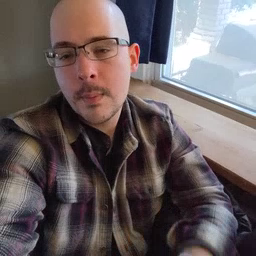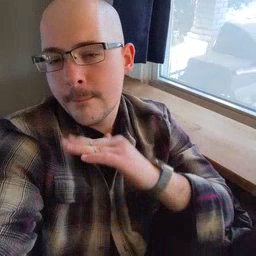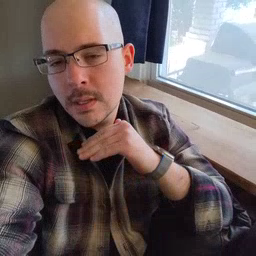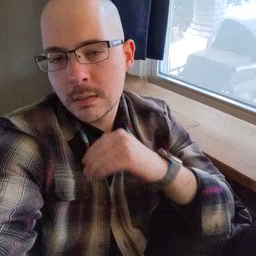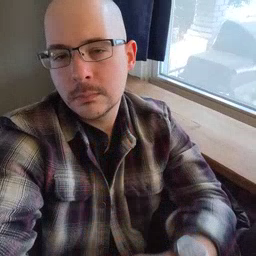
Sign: pig